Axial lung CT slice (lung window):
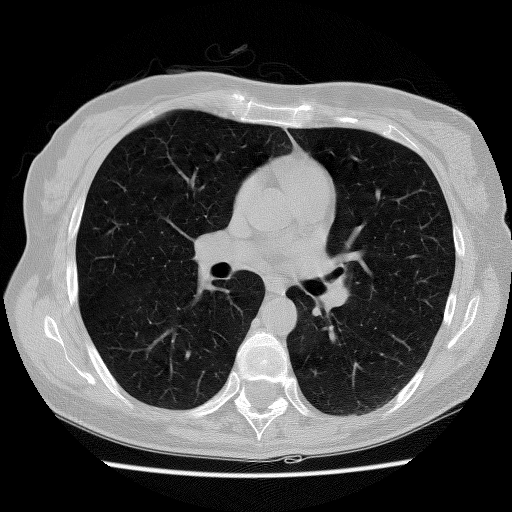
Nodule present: no